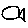
Label: fish